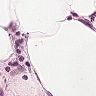
Metastatic tissue present: no